Question: I use GitHub for my MVC 4 project on Visual Studio. But some pages that I've added, I can't commit to GitHub.
You can see on the image, there are lock symbols for check-in, but others have not. I can commit the pages with lock symbols but I can't commit without lock symbol. How can I fix it? How can I commit these pages to GitHub?

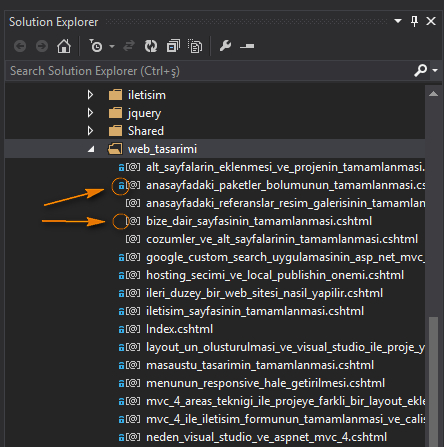
Answer: May be you should go to Team Explorer and watch Untracked Files section. All files that you add to your project should be there. You just need add them to commit.